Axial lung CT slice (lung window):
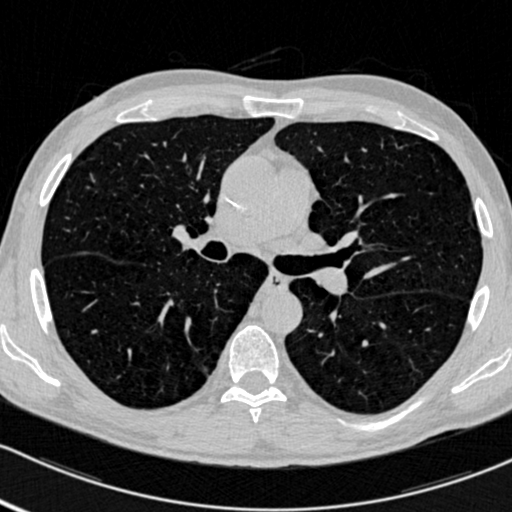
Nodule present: no